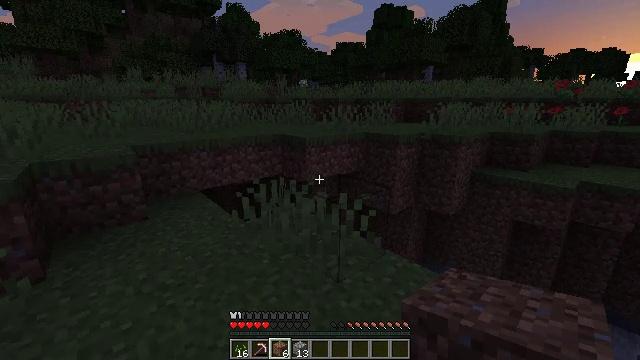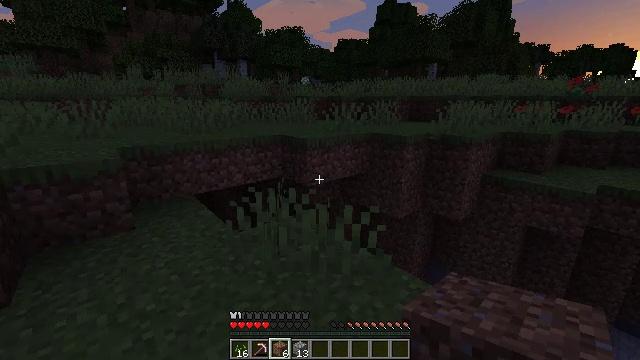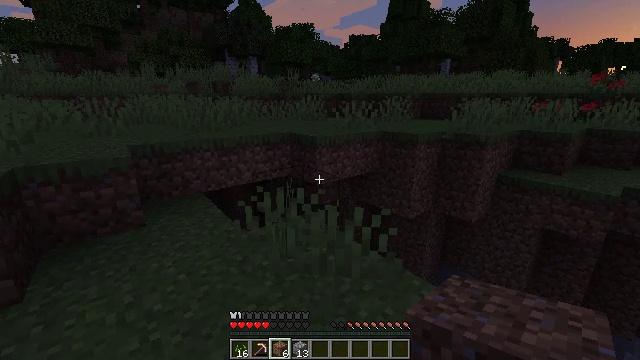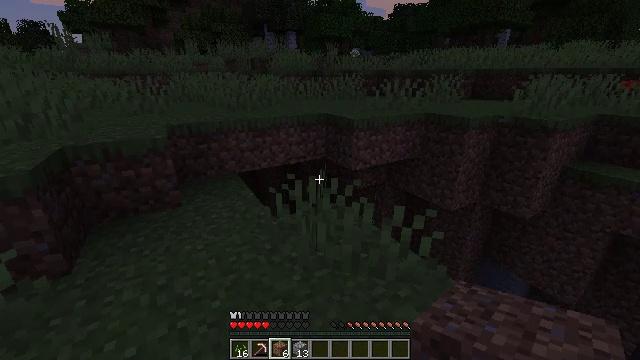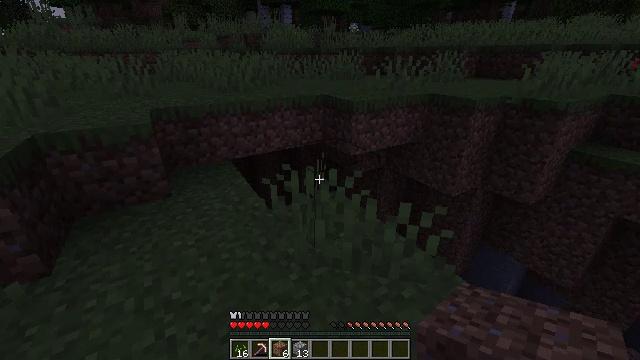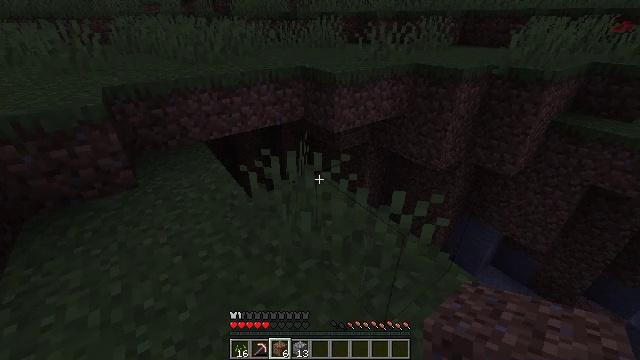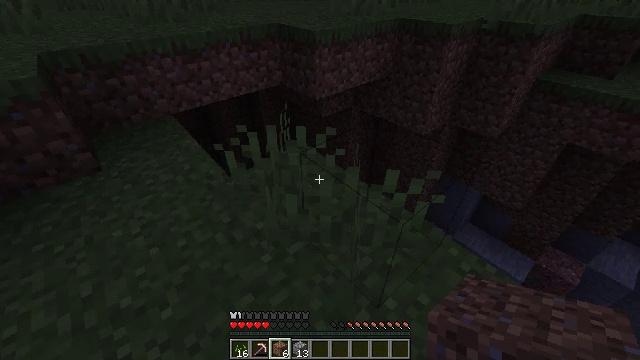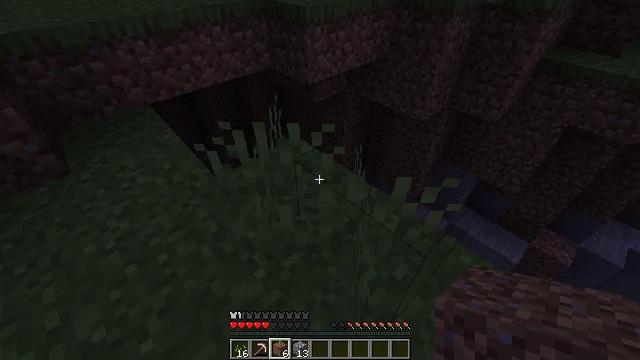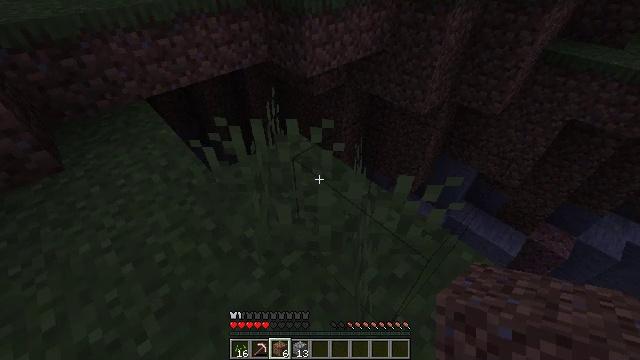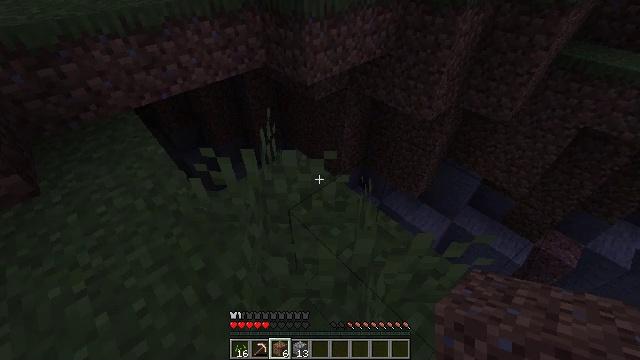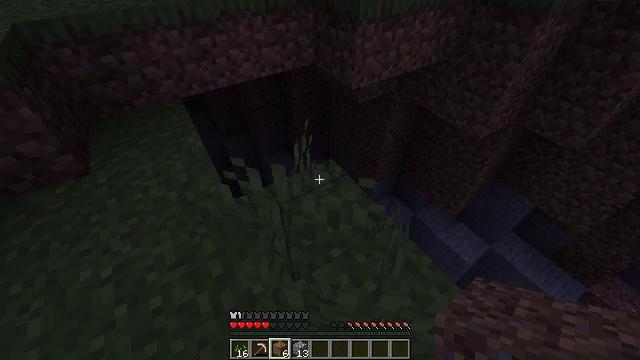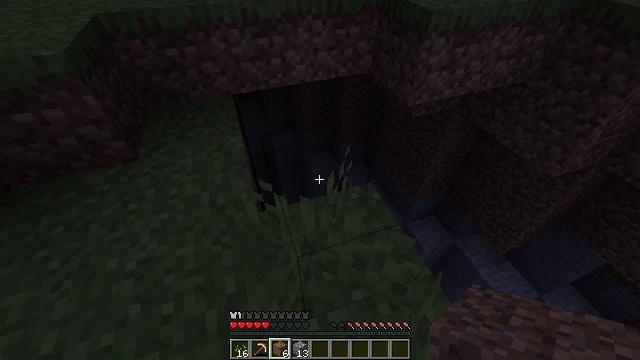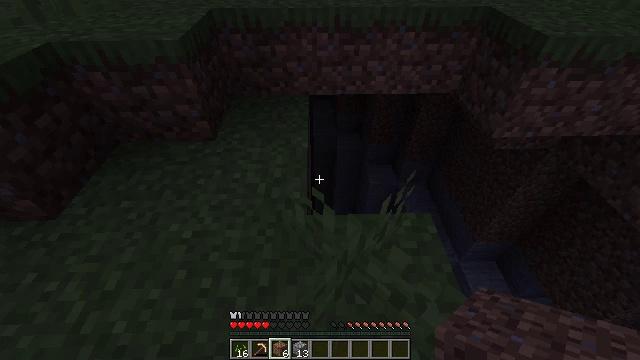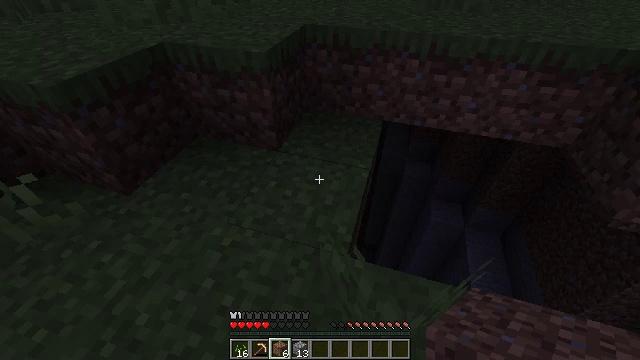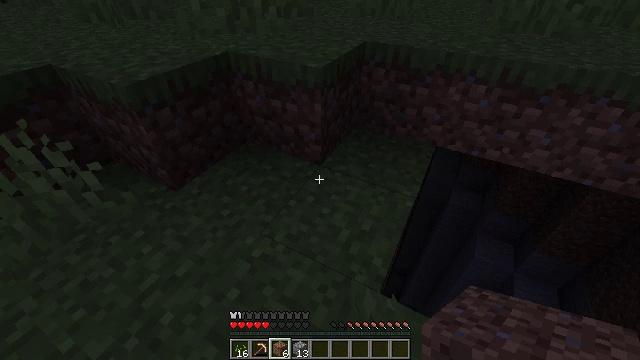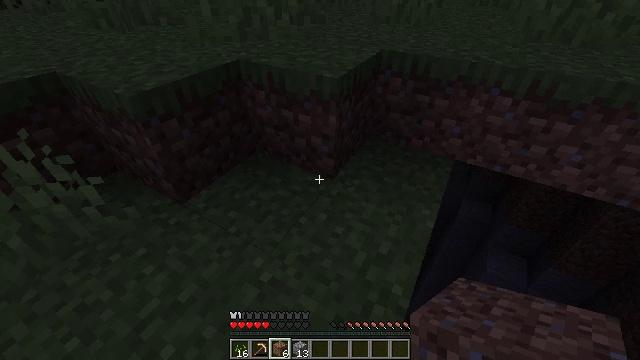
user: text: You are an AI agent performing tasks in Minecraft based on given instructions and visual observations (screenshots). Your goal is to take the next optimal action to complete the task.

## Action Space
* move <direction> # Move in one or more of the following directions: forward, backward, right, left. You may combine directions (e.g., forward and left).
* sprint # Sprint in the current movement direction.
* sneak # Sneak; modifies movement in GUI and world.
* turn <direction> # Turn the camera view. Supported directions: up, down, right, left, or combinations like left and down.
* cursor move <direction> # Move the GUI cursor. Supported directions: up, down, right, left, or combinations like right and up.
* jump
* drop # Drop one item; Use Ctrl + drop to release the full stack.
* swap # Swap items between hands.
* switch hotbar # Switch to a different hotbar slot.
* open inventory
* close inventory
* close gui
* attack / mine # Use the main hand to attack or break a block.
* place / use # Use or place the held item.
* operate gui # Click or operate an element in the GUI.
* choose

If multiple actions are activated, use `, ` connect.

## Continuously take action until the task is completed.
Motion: motion action
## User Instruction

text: Mine the oak log.
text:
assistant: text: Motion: move forward
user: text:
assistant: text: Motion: move forward, turn left
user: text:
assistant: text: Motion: move forward, turn left and down
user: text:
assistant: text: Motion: move forward, turn down
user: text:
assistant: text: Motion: move forward, turn right and down
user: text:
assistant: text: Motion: move forward, turn right and down
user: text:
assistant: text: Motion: move forward, turn right and down
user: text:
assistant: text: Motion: move forward, turn down
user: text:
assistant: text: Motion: move forward
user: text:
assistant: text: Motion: move forward, turn left
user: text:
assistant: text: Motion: move forward, turn left
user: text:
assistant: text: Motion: move forward, turn left and up
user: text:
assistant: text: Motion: move forward and move left, turn left and up
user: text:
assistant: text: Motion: move forward and move left, turn left and up
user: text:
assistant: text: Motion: move forward and move left, turn left
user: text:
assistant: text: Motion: move forward, turn up
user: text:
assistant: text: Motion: move forward, turn up
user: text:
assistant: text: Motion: move forward, turn up
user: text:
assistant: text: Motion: move forward, turn up
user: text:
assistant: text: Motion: move forward
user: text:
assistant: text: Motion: move forward
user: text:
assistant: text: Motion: move forward
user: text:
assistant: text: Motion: move forward, jump
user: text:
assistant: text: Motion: move forward, turn right and up, jump
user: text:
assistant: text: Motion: move forward, turn right and up, jump
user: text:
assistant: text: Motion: move forward, turn right and up, jump
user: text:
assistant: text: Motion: move forward, turn right and up, jump
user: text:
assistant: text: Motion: move forward, jump
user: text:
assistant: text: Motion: move forward, jump
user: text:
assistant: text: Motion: move forward, jump